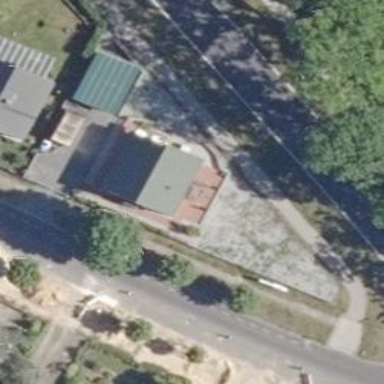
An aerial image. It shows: Driving school.